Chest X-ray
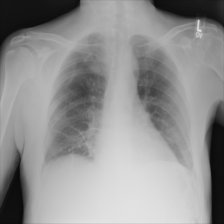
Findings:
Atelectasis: negative
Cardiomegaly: negative
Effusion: negative
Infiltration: negative
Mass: negative
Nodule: negative
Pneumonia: negative
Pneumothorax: negative
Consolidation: negative
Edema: negative
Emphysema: negative
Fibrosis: negative
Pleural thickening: negative
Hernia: negative